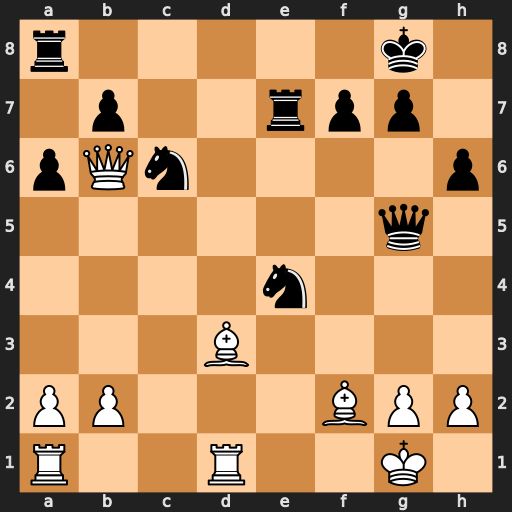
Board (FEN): r5k1/1p2rpp1/pQn4p/6q1/4n3/3B4/PP3BPP/R2R2K1
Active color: w
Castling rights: -
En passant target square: -
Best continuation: Bxe4 Rxe4 Qxb7